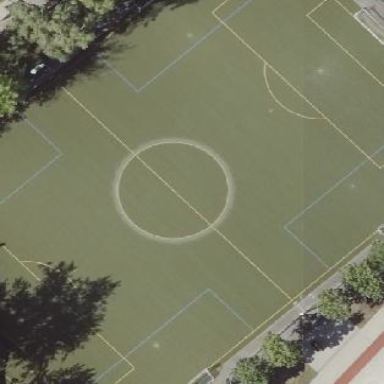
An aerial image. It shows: Artificial turf soccer pitch for leisure activities.